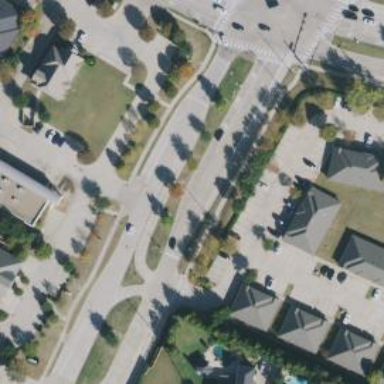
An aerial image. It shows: Secondary road with separate sidewalks.